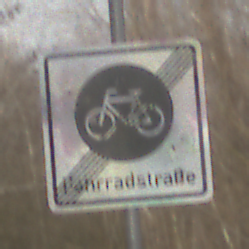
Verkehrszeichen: EndeFahrradstrasse
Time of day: MorningAfternoon
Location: Outdoor (Nature)
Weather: PartlyCloudy
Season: Winter
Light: Natural